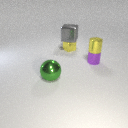
small purple metal cylinder to the right of large green metal sphere